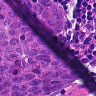
Metastatic tissue present: yes